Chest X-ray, AP view. Patient: 60 years old, sex M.
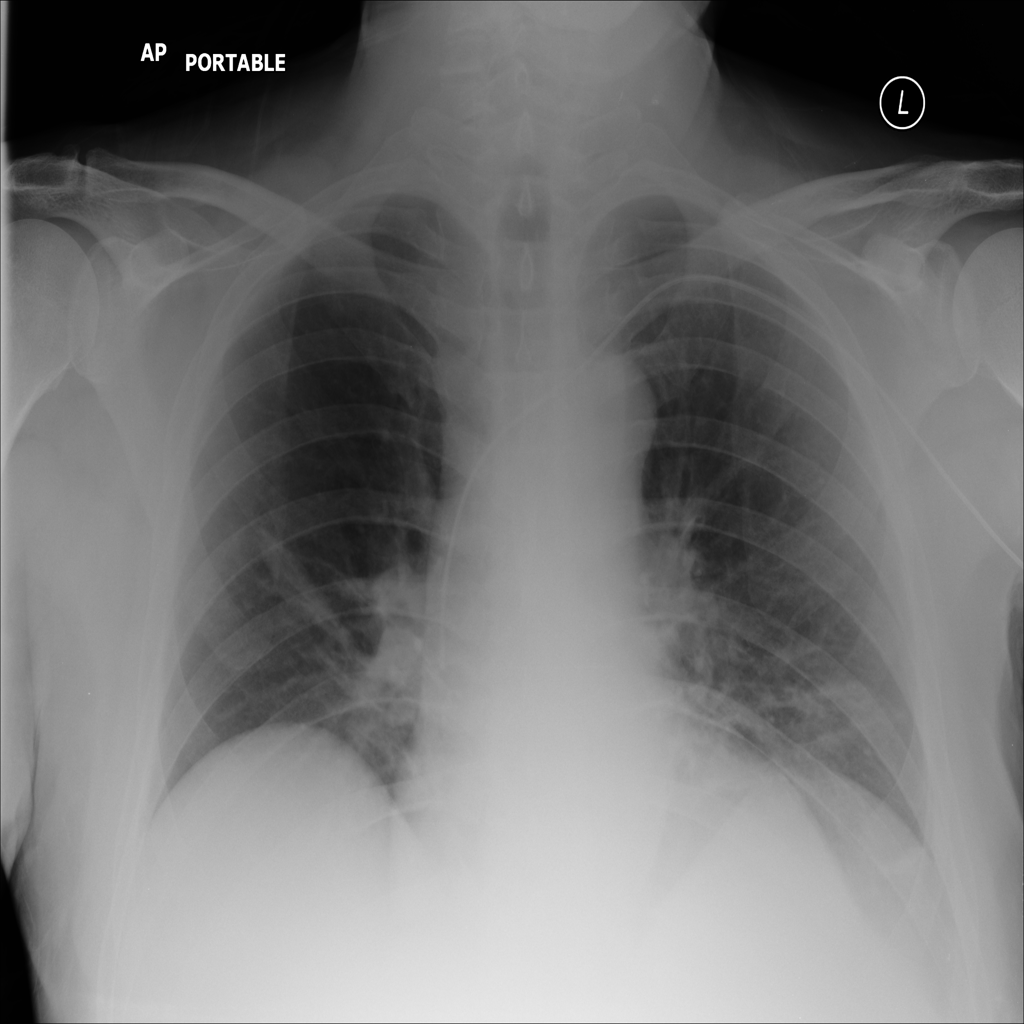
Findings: Atelectasis